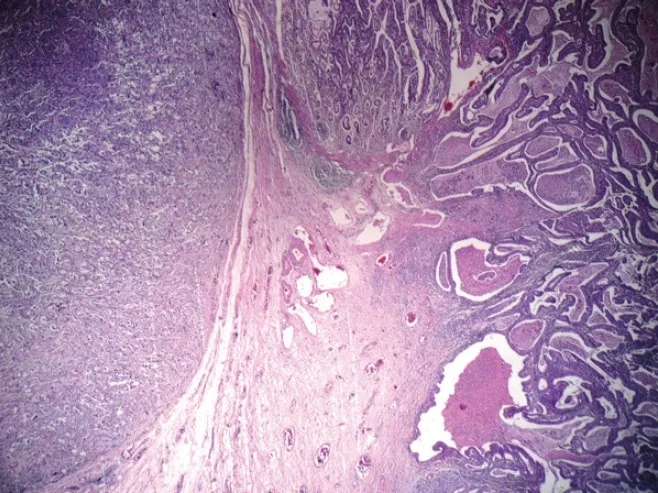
Two separated lesions showing both neuroendocrine carcinoma and tubular adenocarcinoma at H & E.
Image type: pathology (h&e)